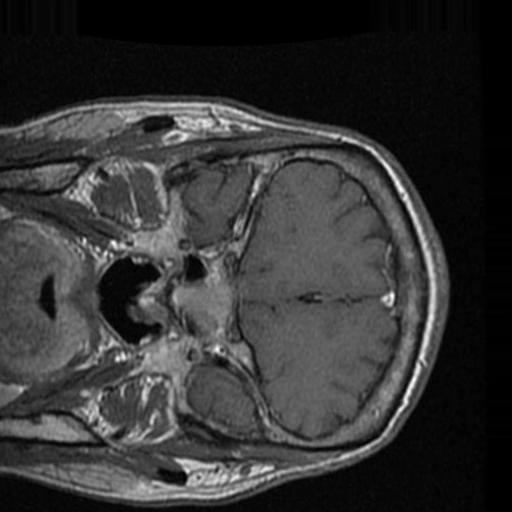
Label: brain_tumor